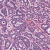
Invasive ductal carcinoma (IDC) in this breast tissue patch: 1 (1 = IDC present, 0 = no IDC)